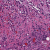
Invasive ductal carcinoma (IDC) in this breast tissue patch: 1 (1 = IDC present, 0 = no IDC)